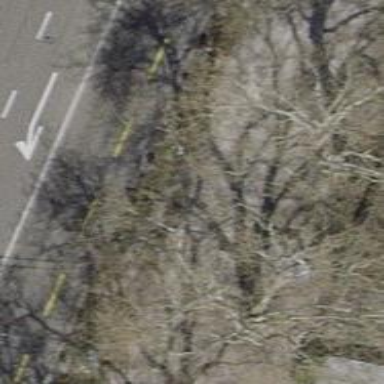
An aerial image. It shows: Tree-lined avenue.